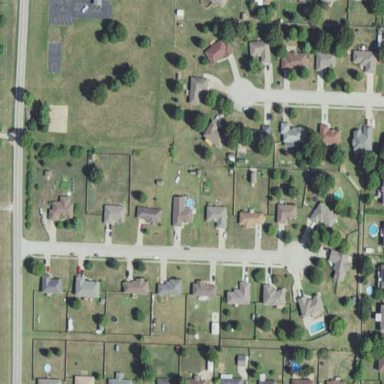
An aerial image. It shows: Single-family residential area.